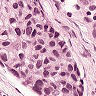
Metastatic tissue present: yes